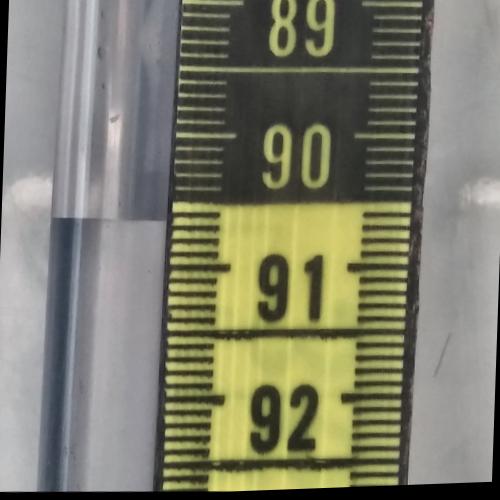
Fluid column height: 90.6 cm